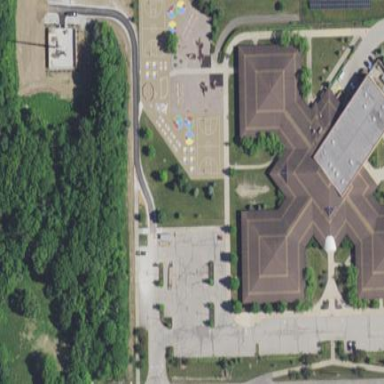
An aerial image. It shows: School building.